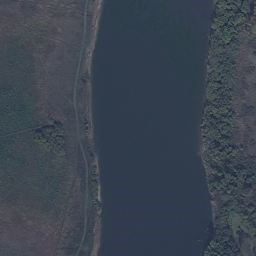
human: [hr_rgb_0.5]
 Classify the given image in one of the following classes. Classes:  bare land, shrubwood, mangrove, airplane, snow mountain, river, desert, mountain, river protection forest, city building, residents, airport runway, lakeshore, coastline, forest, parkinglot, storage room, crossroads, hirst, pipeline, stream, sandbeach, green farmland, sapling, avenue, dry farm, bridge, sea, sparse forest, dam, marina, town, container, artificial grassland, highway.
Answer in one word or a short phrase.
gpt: river